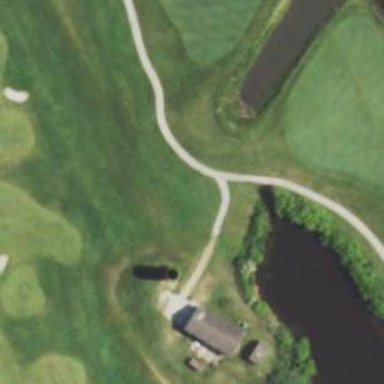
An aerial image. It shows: Service road used as golf cart path.